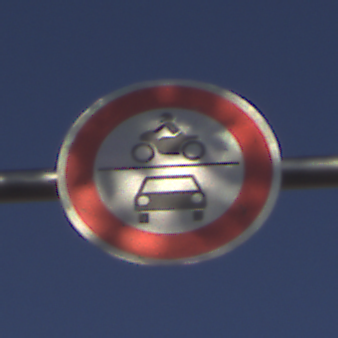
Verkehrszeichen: VerbotKraftfahrzeuge
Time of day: MorningAfternoon
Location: Outdoor (RoadRail)
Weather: PartlyCloudy
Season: NotSpecified
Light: Natural